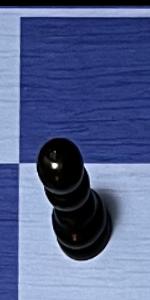
Label: Pawn_Black